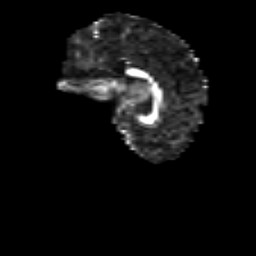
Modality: FA
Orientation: sagittal
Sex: male
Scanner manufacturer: siemens
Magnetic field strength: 3 T
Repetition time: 5 s
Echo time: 0.071 s